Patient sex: M
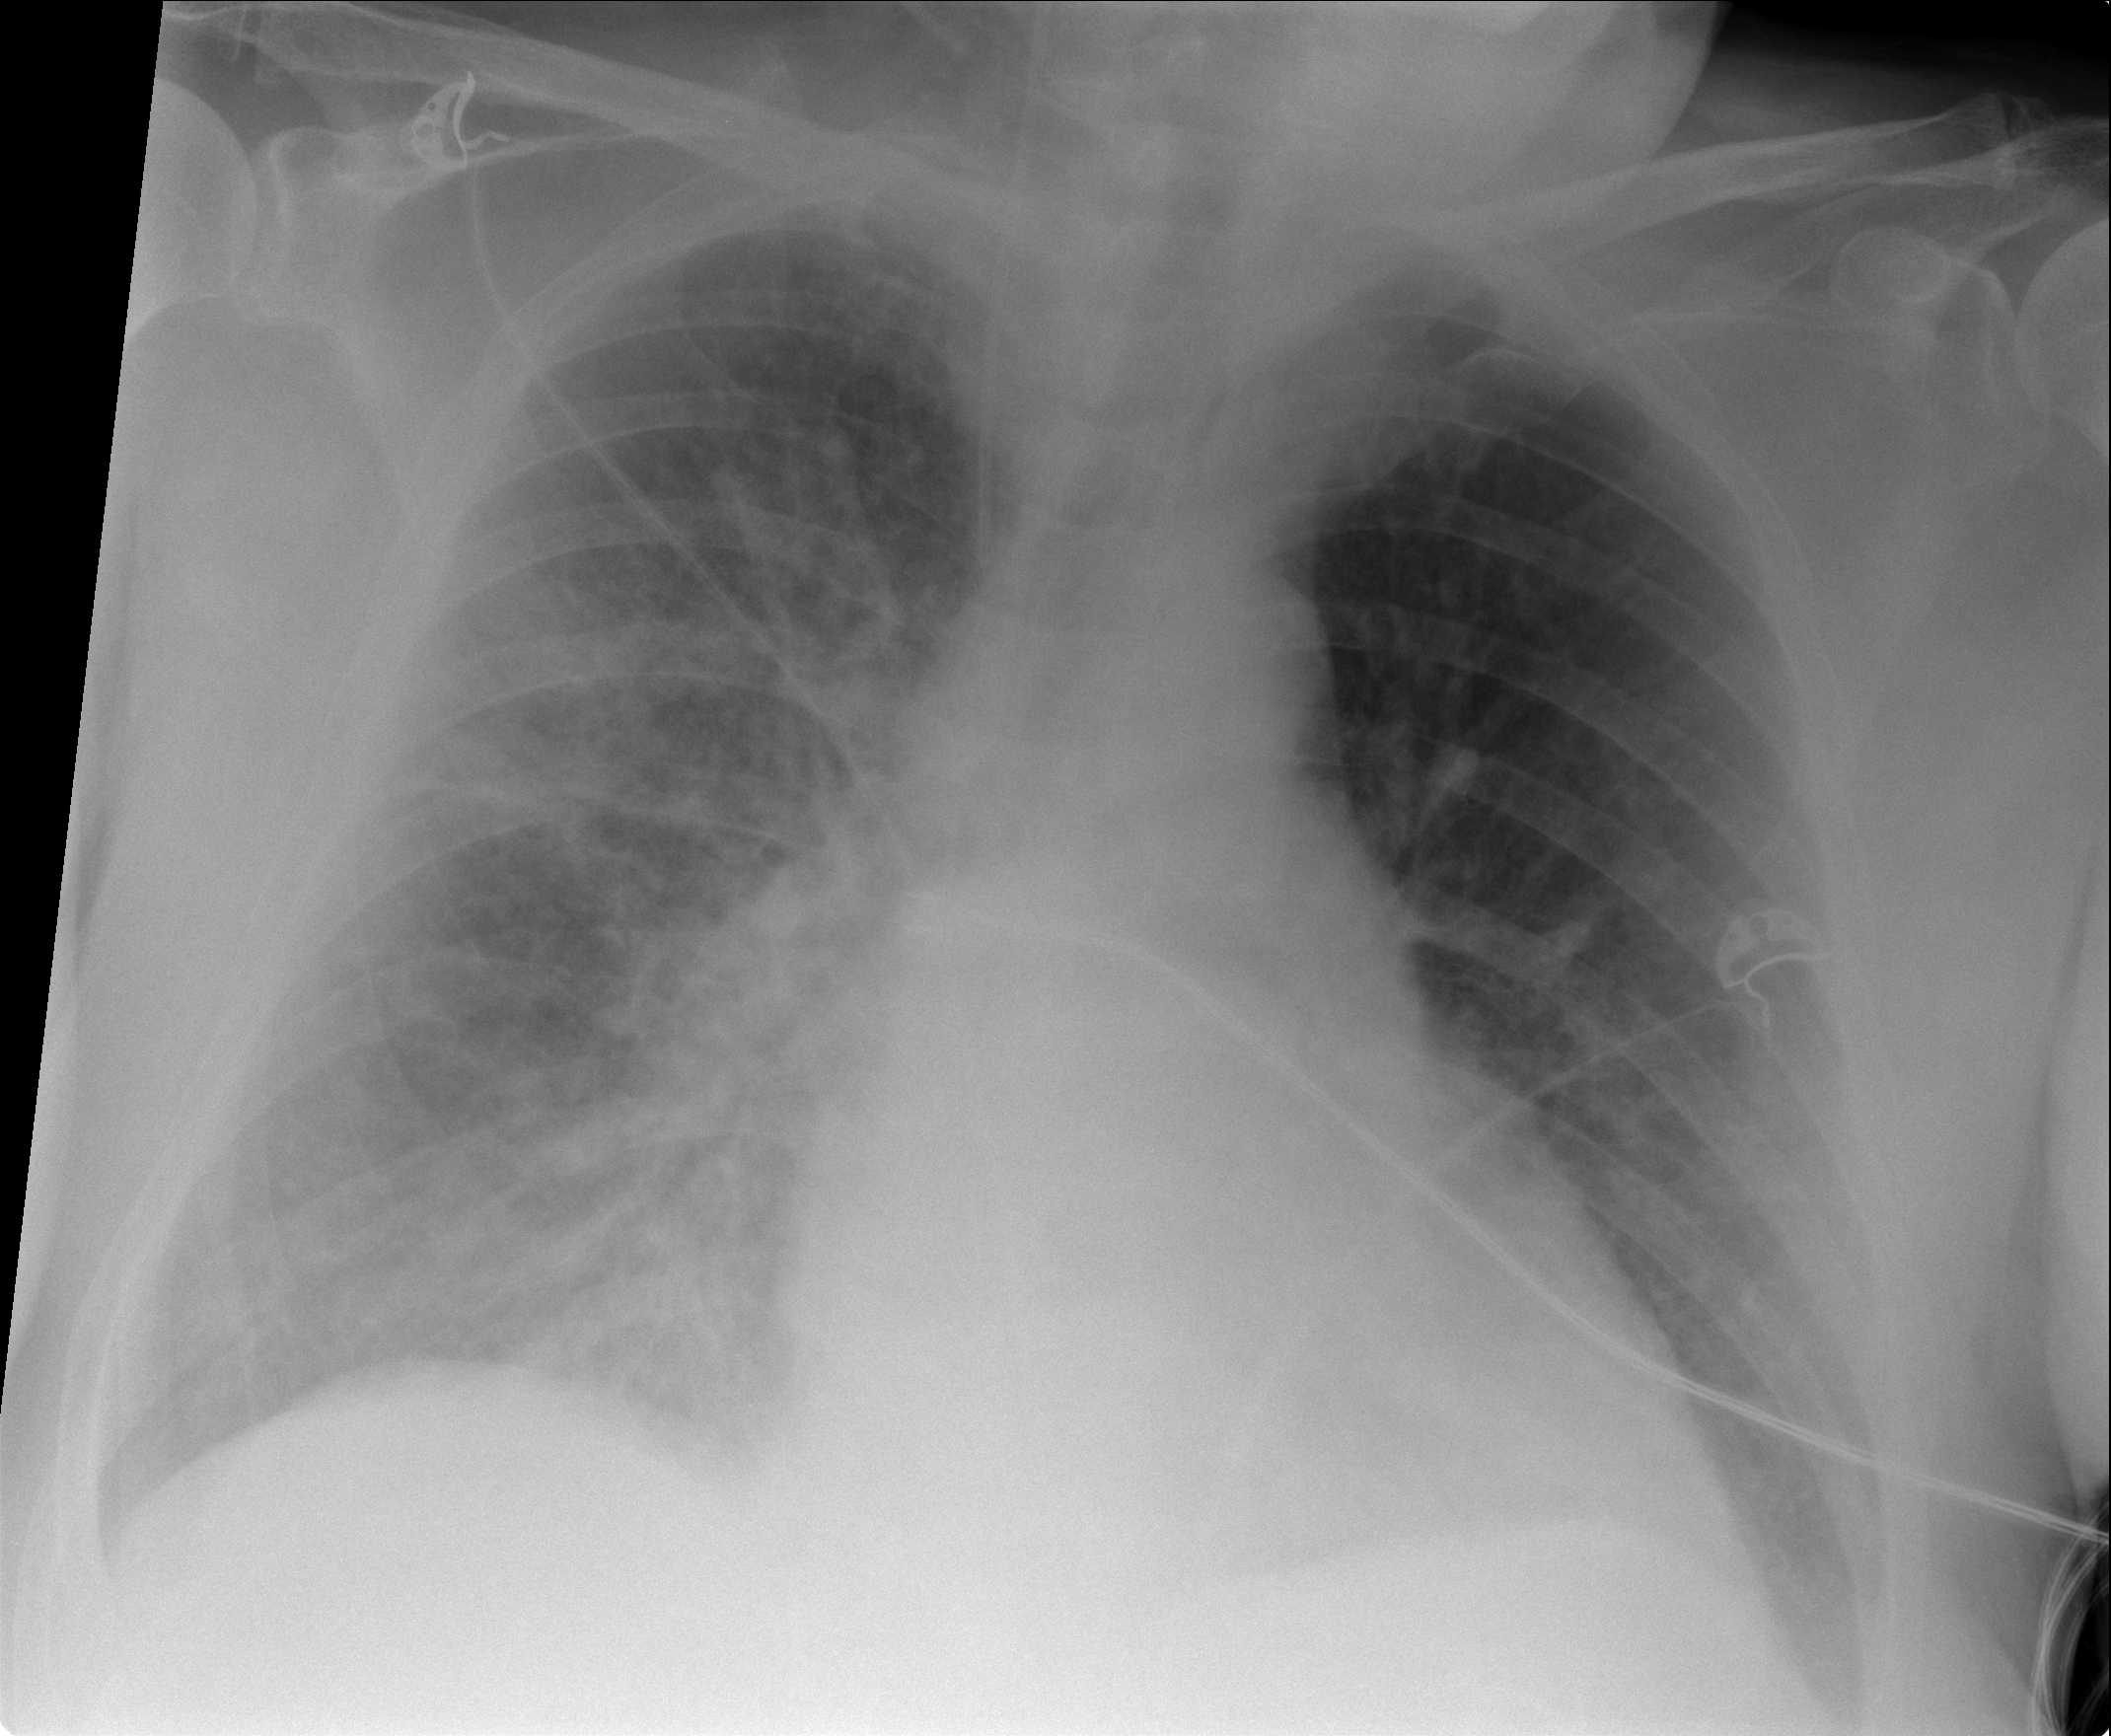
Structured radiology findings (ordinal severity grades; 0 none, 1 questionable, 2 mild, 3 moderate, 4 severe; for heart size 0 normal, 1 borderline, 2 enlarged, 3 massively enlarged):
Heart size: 2
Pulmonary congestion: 1
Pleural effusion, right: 2
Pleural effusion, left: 2
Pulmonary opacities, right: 3
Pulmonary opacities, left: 2
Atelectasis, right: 2
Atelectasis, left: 2